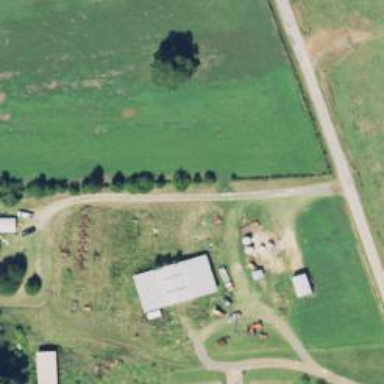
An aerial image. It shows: Driveway leading to service road.